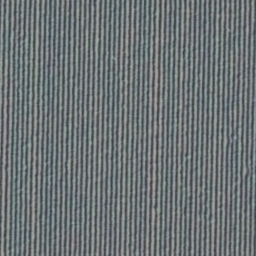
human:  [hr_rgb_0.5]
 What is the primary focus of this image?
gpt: farmland